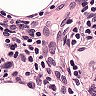
Metastatic tissue present: yes